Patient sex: M
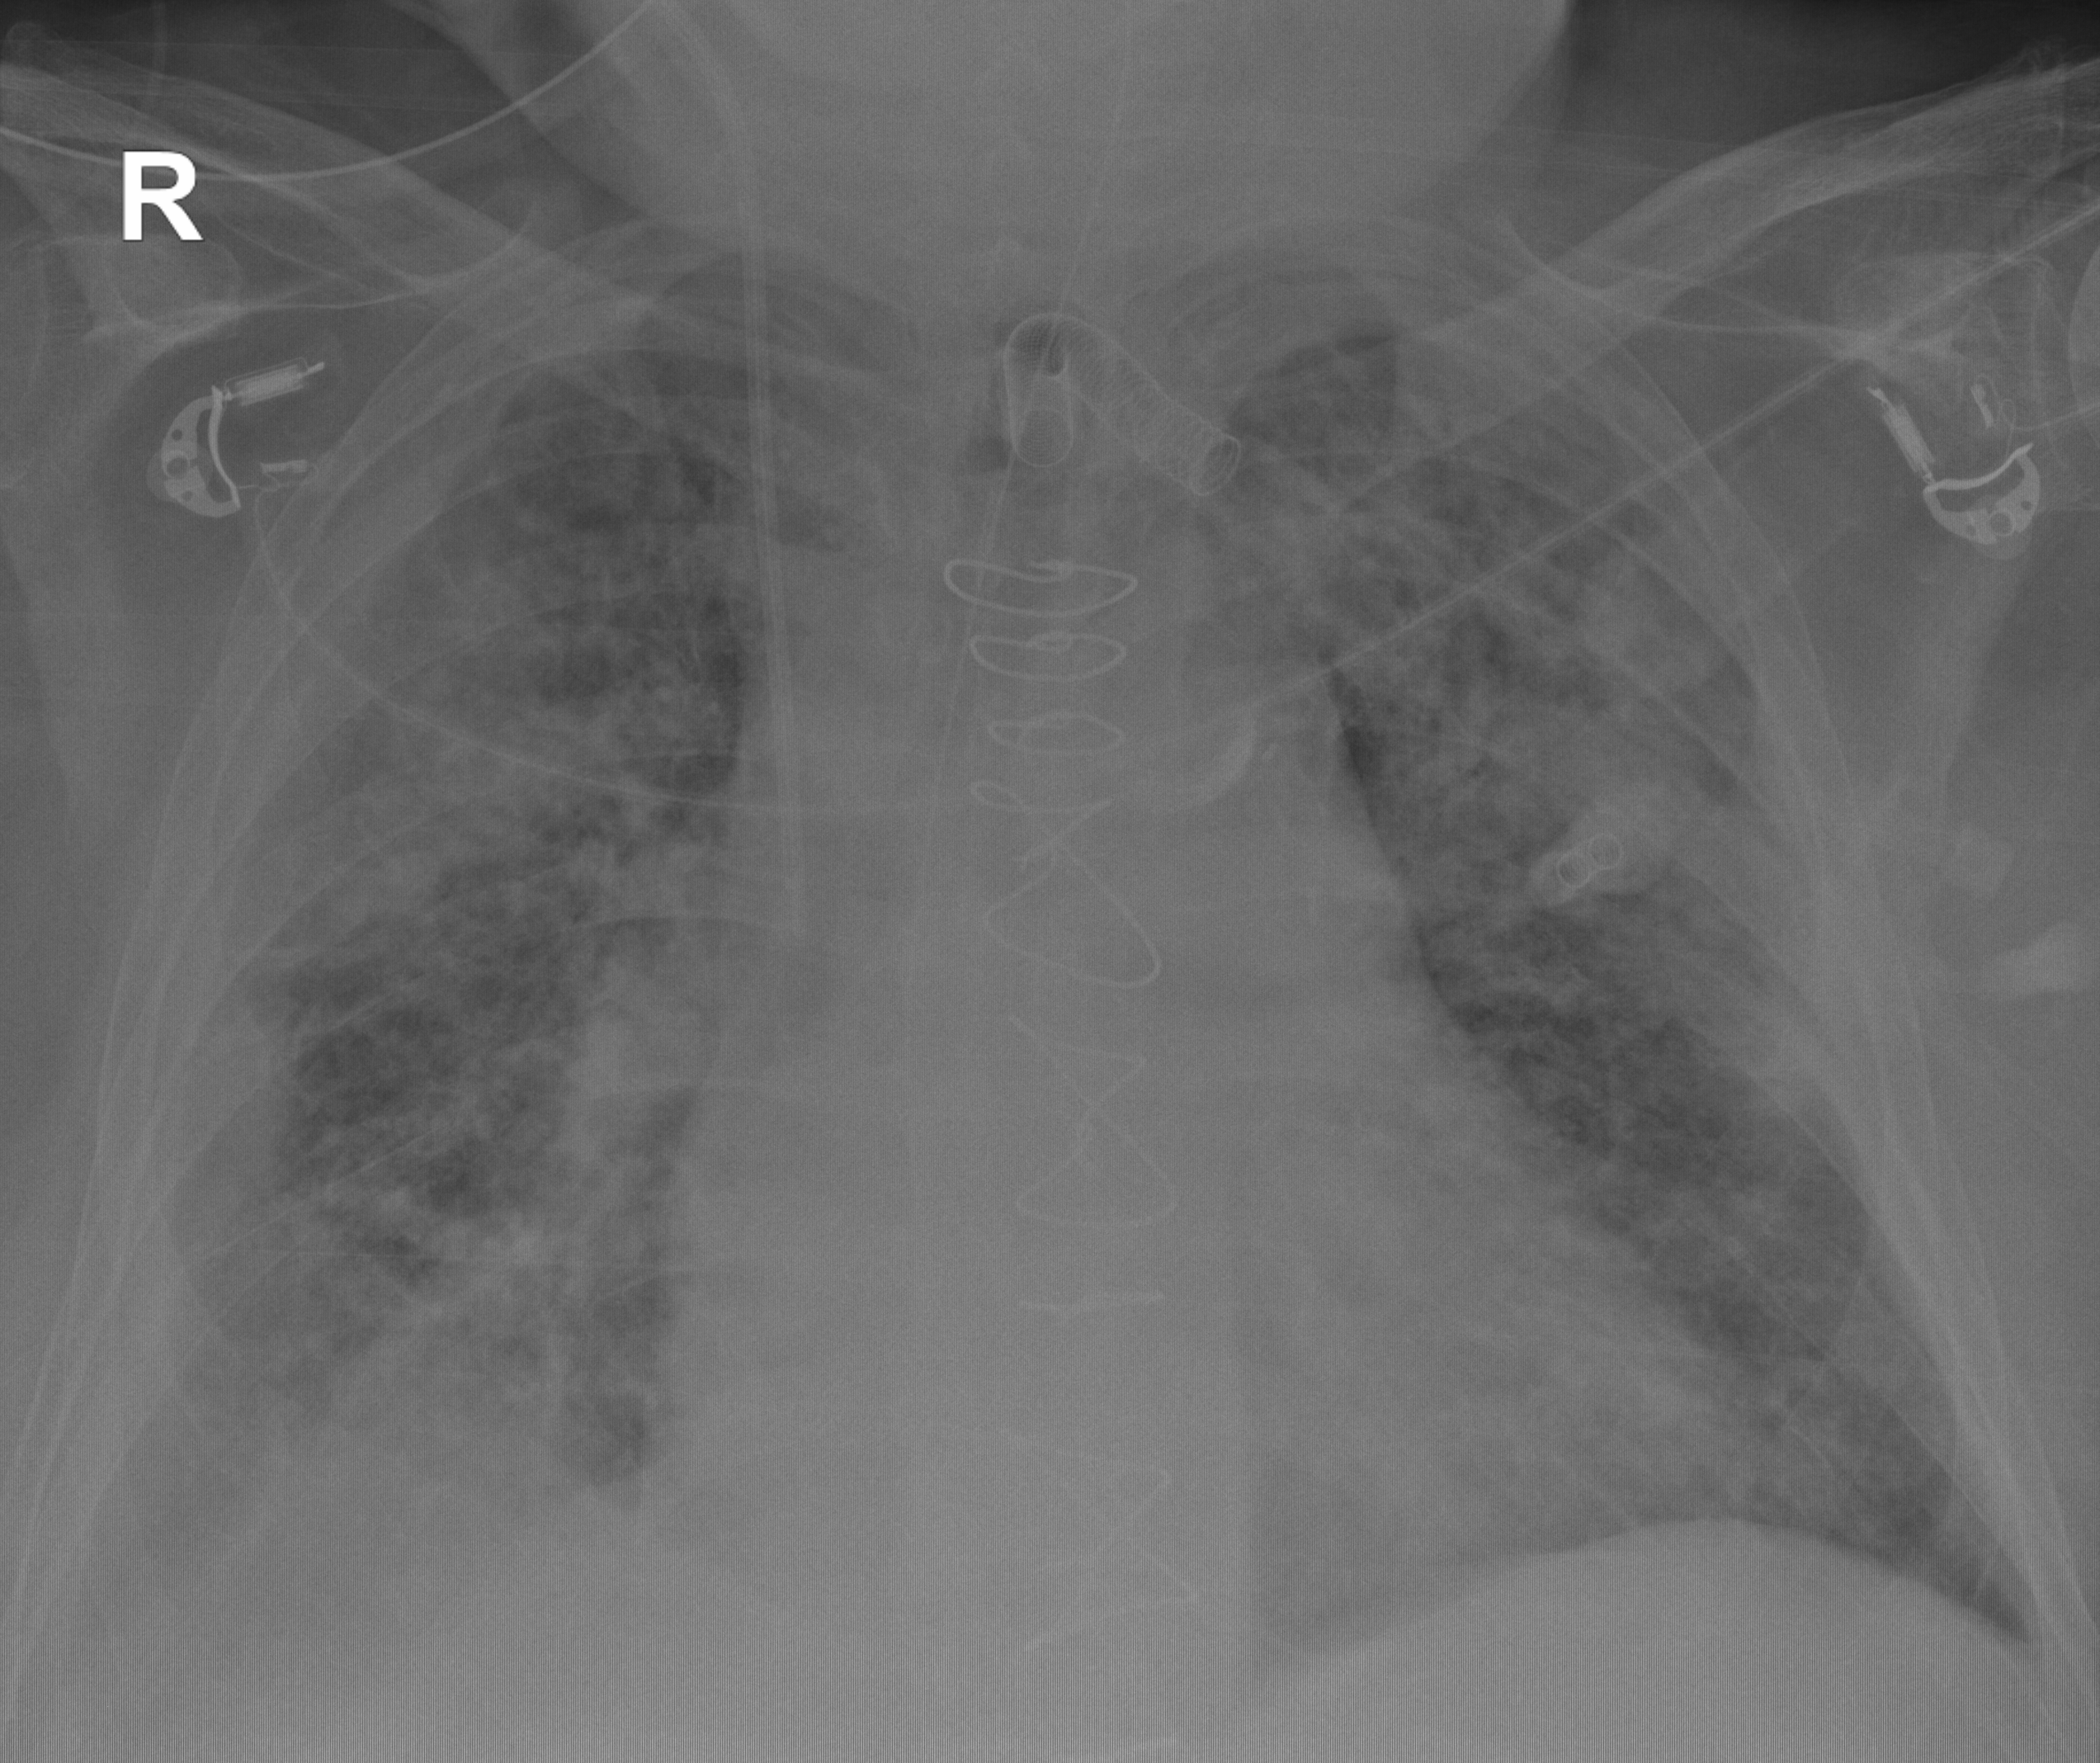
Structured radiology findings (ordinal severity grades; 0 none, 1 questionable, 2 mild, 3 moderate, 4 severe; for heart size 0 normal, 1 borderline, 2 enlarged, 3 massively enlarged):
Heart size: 2
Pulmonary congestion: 3
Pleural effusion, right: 2
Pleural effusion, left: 0
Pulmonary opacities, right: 3
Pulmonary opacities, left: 3
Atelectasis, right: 3
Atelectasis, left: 3